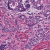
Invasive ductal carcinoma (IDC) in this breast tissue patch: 1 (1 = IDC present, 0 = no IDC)